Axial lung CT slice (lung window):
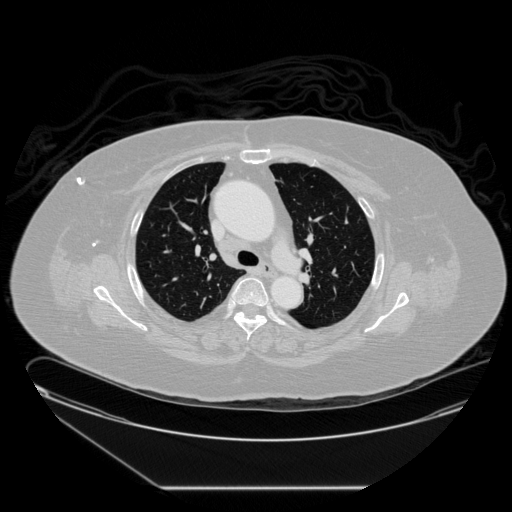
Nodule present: no